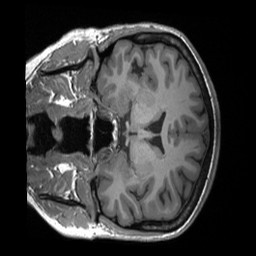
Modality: T1w
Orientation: coronal
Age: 32
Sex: female
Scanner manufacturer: siemens
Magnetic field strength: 3 T
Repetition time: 2.4 s
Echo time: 0.00224 s